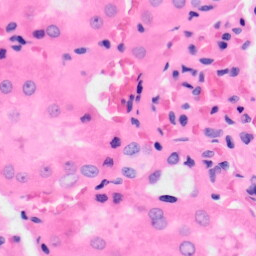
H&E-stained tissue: Kidney